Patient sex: M
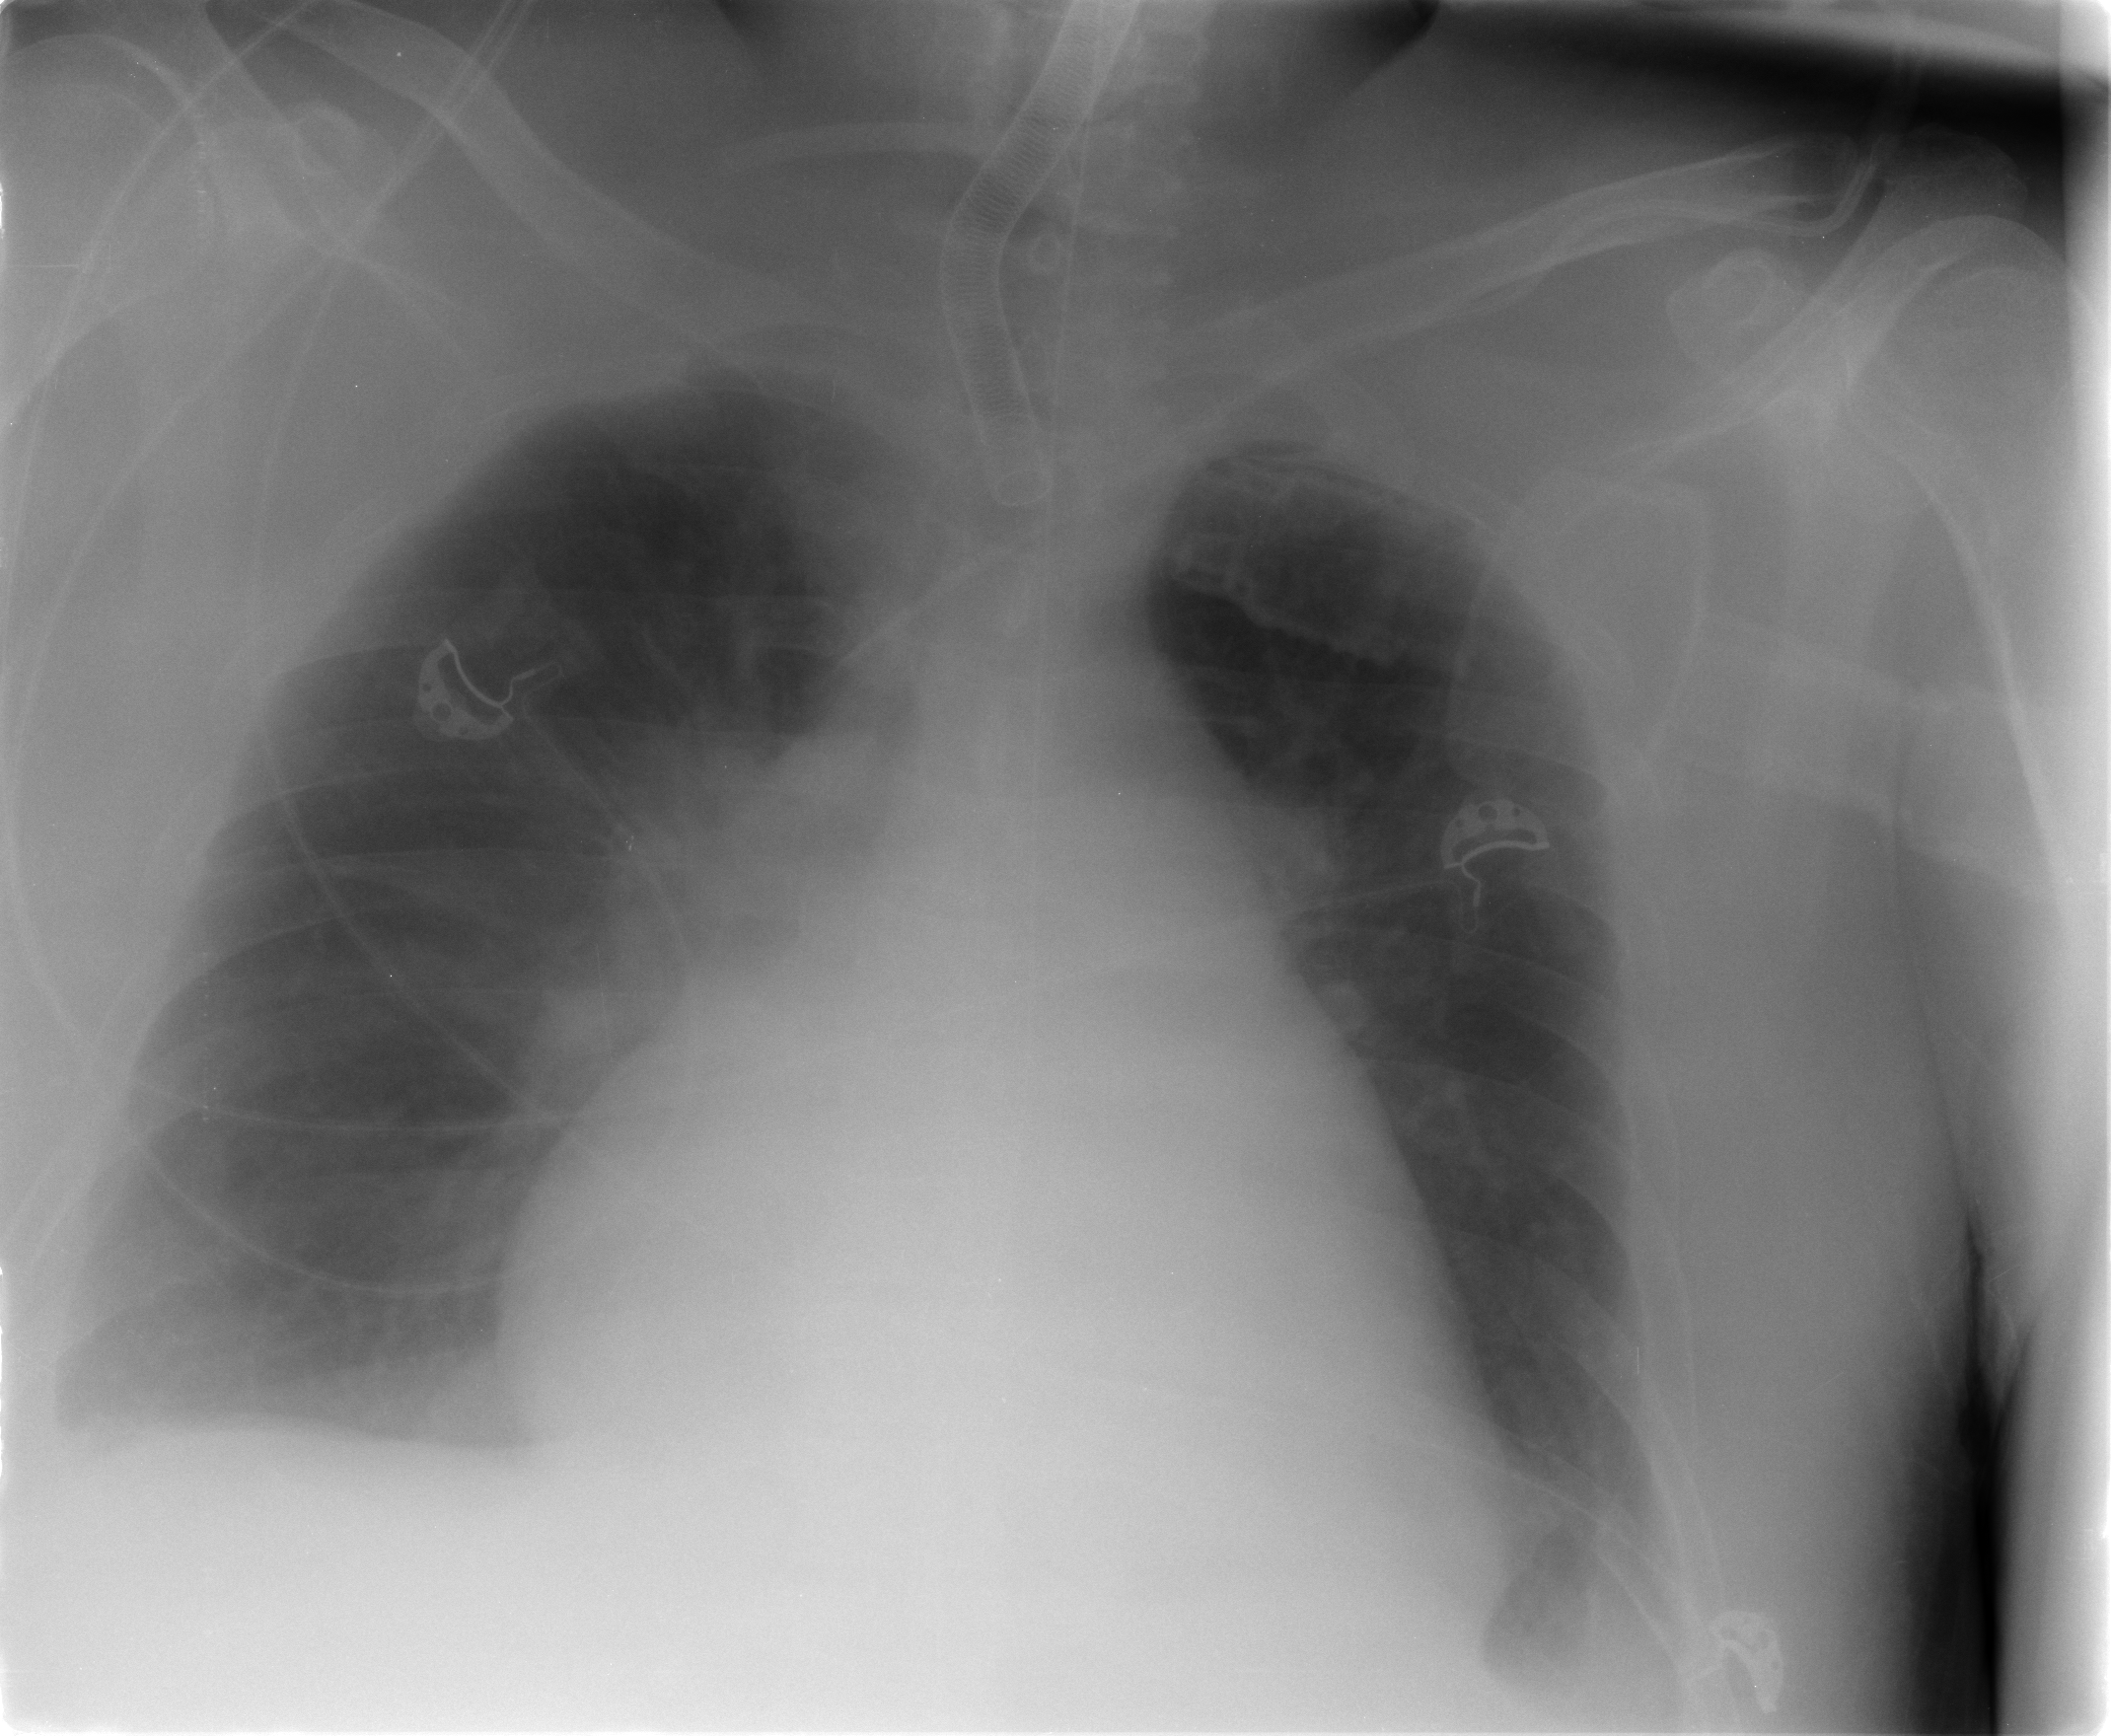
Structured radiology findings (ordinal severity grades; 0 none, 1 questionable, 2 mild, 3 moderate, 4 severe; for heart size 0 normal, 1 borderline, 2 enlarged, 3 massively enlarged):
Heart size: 3
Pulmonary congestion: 2
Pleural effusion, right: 2
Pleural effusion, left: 2
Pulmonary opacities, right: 2
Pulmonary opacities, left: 2
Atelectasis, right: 2
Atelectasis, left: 2